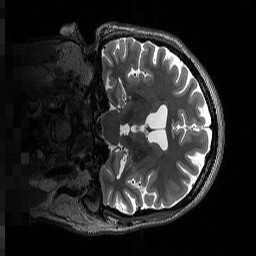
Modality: T2w
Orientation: coronal
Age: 29
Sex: female
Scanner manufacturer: siemens
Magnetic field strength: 3 T
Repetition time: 3.39 s
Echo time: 0.39 s